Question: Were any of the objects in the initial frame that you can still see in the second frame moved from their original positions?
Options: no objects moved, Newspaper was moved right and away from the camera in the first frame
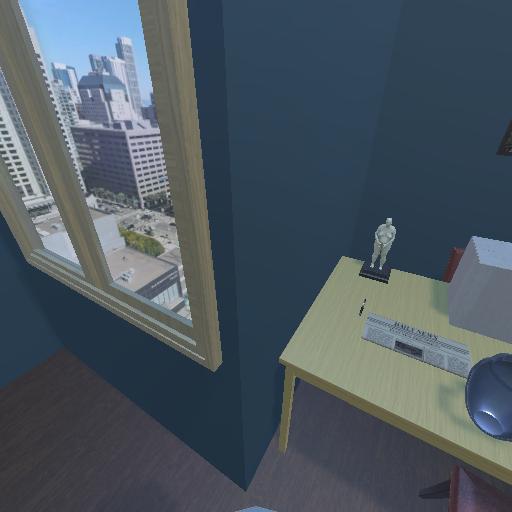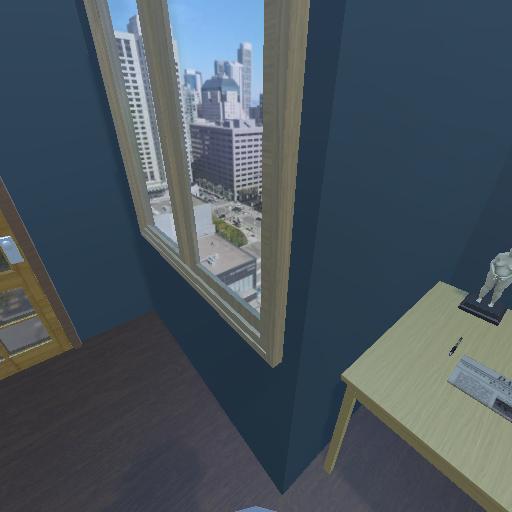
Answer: no objects moved